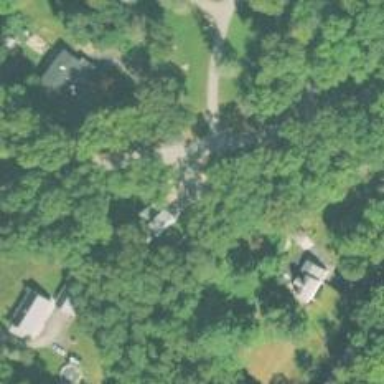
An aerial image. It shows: Residential driveway designated as service road.